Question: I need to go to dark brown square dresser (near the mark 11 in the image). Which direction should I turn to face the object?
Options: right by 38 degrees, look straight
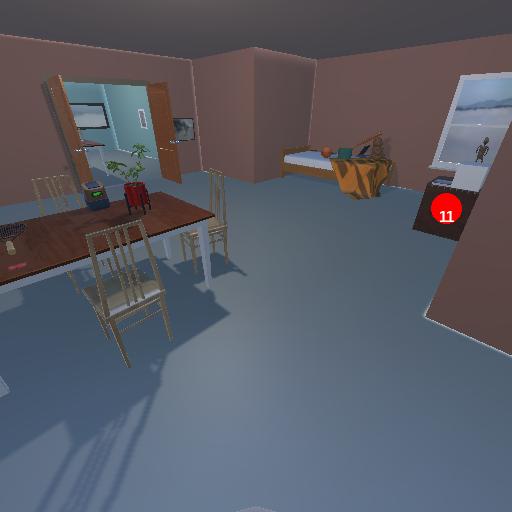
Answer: right by 38 degrees